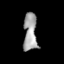
Tissue: lung
Cell type: T cells
Senescence score: 0.5456
Nuclear area (px): 500
Mean DAPI intensity: 161.662